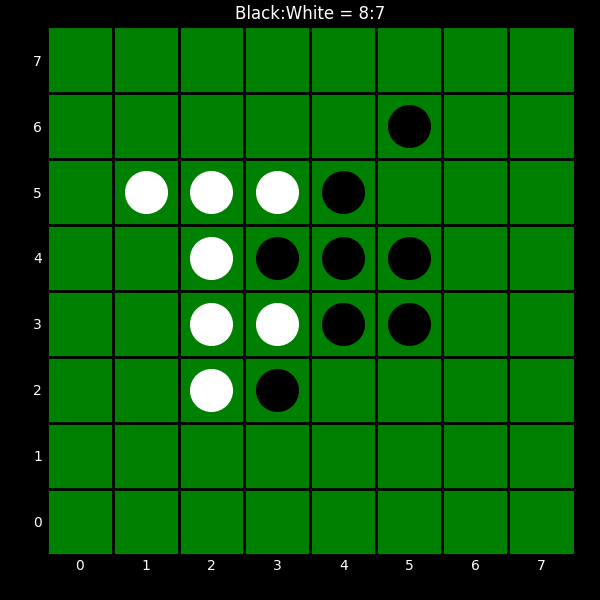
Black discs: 8
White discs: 7